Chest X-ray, PA view. Patient: 21 years old, sex F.
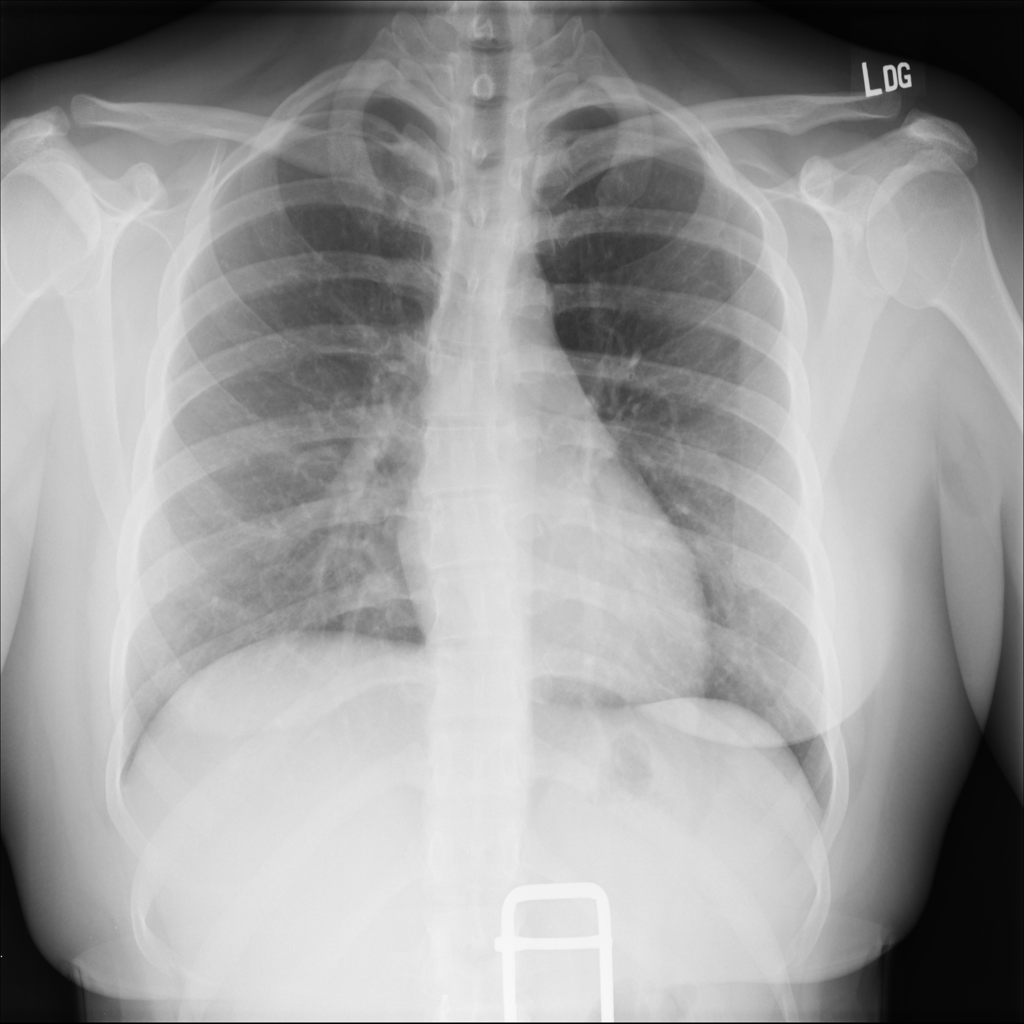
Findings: No Finding